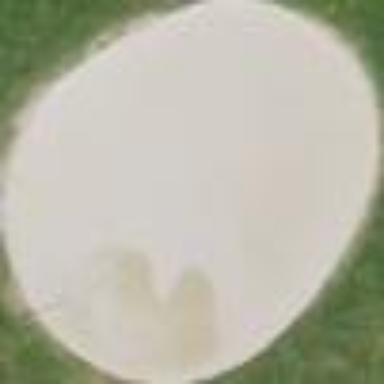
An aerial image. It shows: Golf bunker filled with sandy terrain.